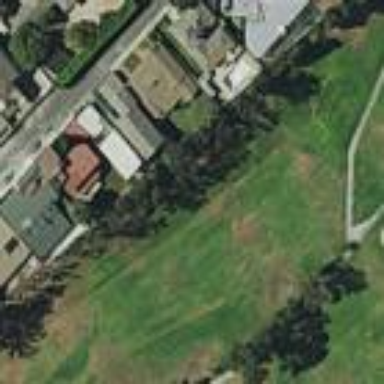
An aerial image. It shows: Grassy area designated as driving range for golf.